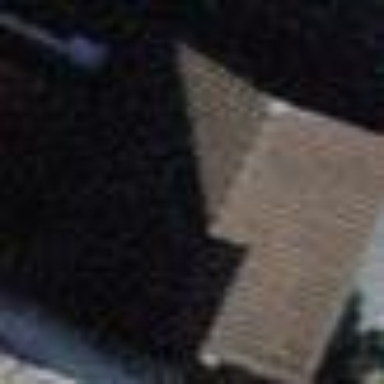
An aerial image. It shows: Gabled garage with the roof running across its orientation.